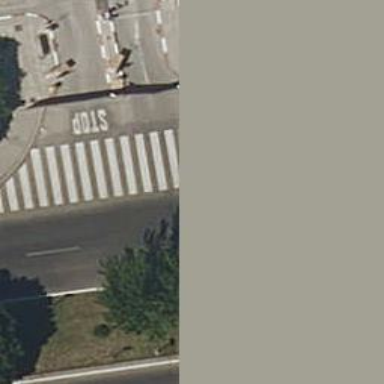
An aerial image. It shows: Uncontrolled zebra crossing on footway.